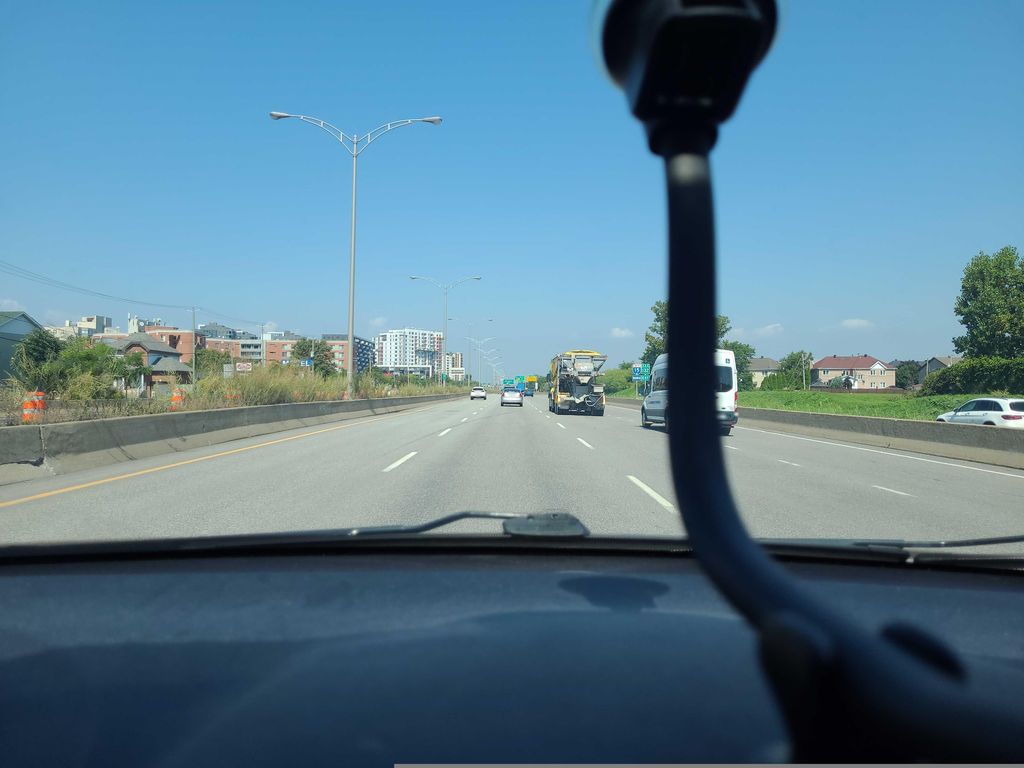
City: montreal